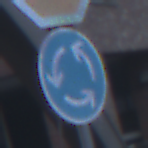
Verkehrszeichen: Kreisverkehr
Zusatzzeichen oben: Stop
Umgebung: Outdoor, Urban
Tageszeit: SunriseSunset
Wetter: Clear
Licht: Natural
Jahreszeit: NotSpecified
Kontrast: MediumContrast